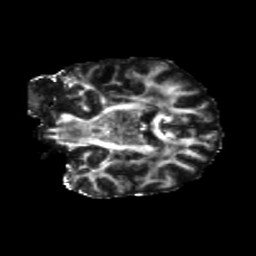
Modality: FA
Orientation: coronal
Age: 62
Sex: female
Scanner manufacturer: siemens
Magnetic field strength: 3 T
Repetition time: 5.25 s
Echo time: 0.08 s